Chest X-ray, PA view. Patient: 35 years old, sex M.
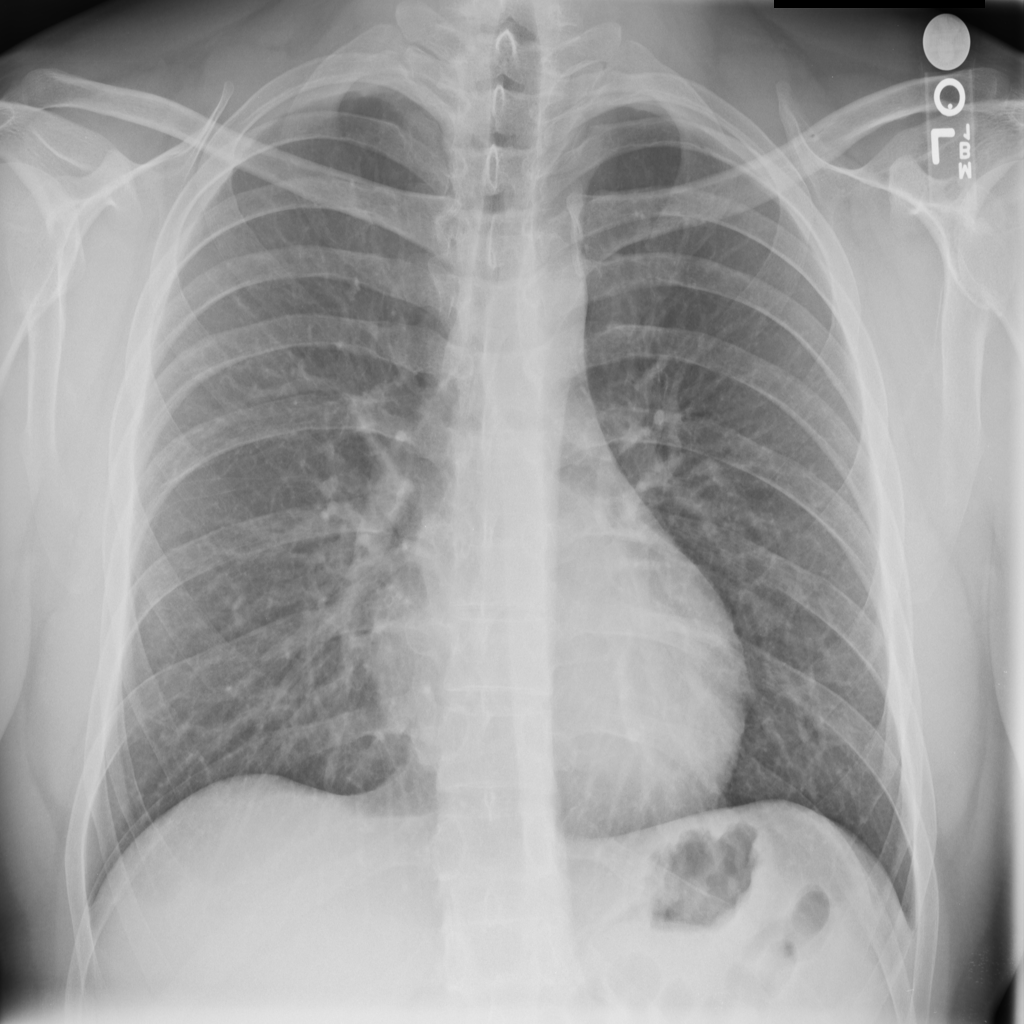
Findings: No Finding